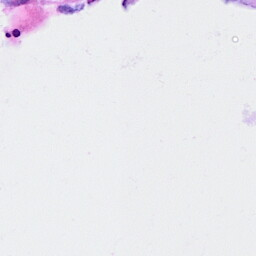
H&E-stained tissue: Breast